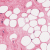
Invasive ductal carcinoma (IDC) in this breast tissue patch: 0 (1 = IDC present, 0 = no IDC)